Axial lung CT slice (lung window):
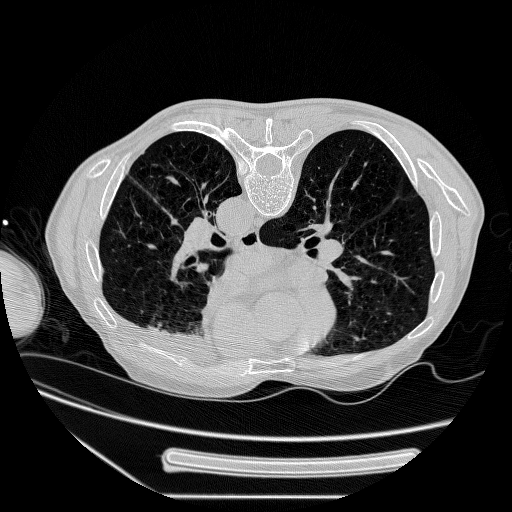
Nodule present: no